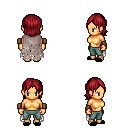
a pixel art fantasy rpg character, female body template, human, tanned skin, gray tattered cape, teal pants, brunette long bangs hairstyle, leather bracers, black slippers, four views (front, back, left, right), 2x2 character sprite sheet, small pixel art, hard edges, no anti-aliasing